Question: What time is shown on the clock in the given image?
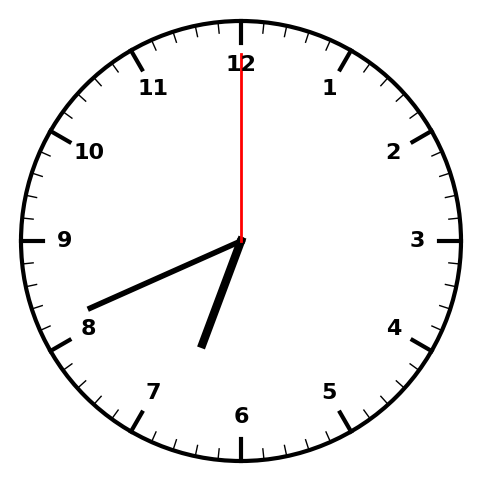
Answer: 06:41:00